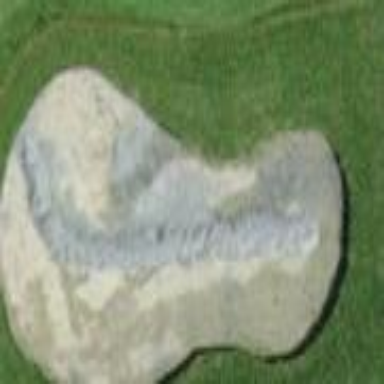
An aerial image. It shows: Golf bunker filled with sandy terrain.